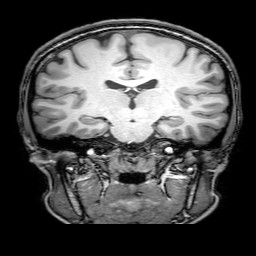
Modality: T1w
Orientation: sagittal
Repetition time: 0.00828 s
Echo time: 0.00388 s